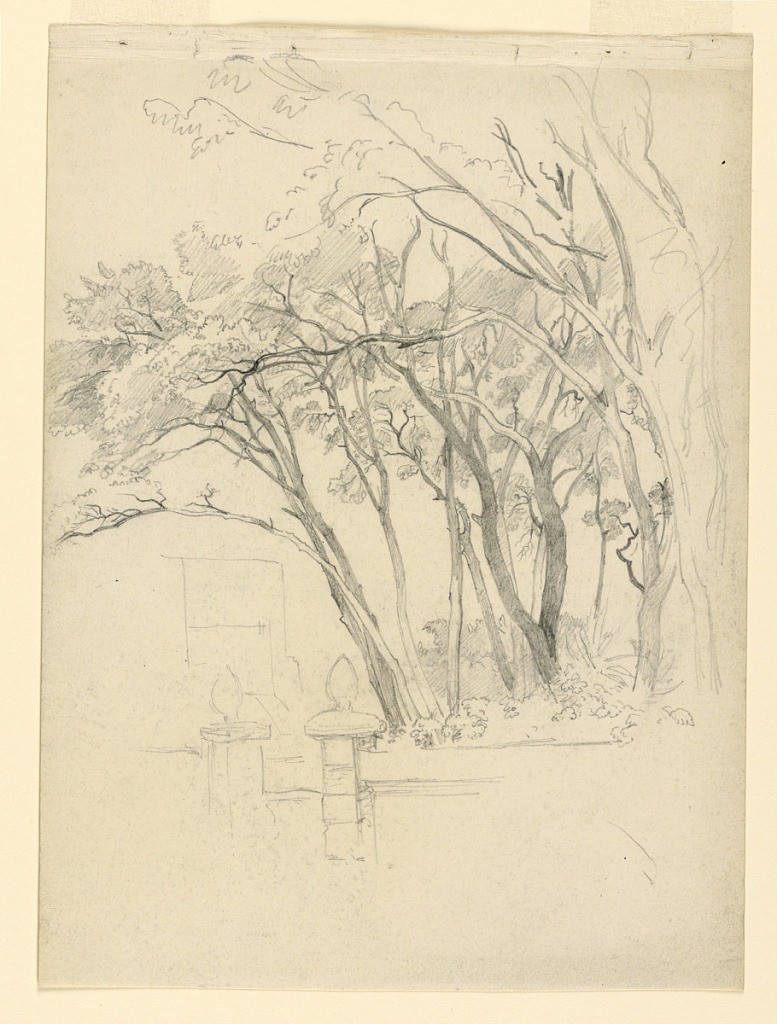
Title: Study of foliage
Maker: William Trost Richards, American, 1833–1905
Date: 1865–1870
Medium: Graphite on paper
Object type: Drawing
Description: Sketch of trees with foliage and the outline of a wall in the foreground.